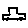
Label: car